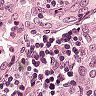
Metastatic tissue present: yes